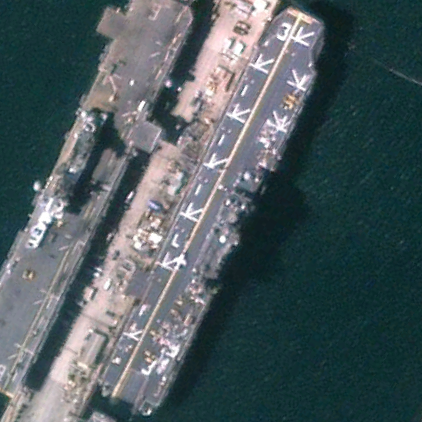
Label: assault